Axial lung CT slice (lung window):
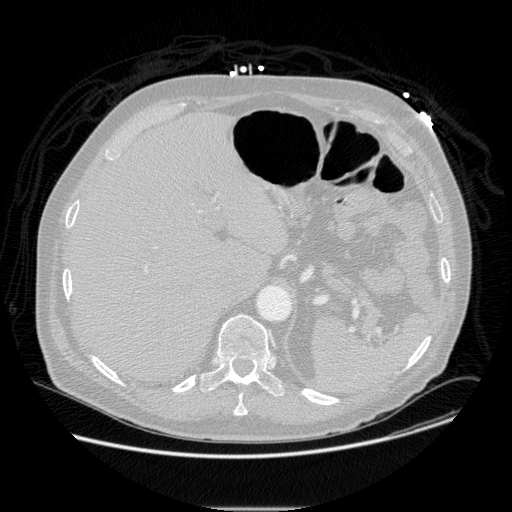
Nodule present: no